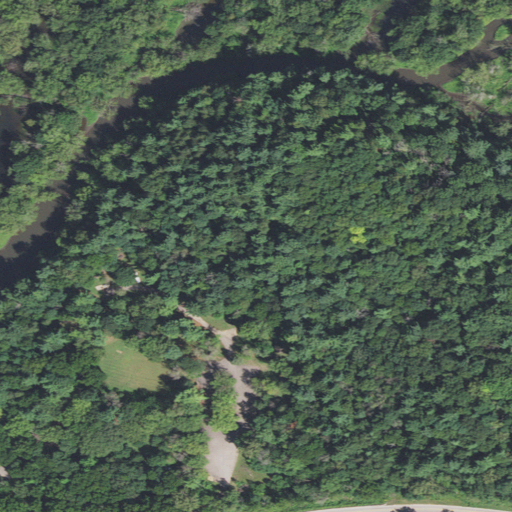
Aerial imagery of mountain in Wisconsin named Tower Hill containing woody wetlands, mixed forest, deciduous forest, evergreen forest, shrub, open water, open development, low intensity development, and herbaceous wetlands